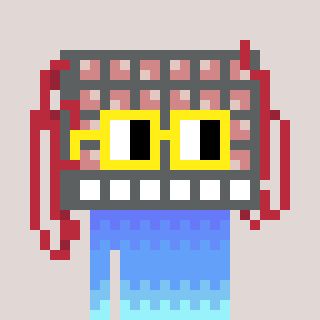
a pixel art character with square yellow glasses, a turing-shaped head and a bluegrey-colored body on a warm background